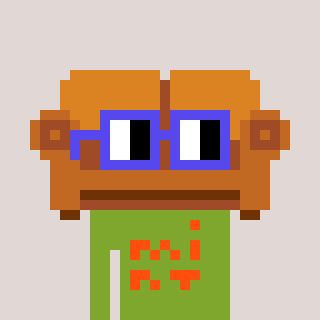
a pixel art character with square blue glasses, a couch-shaped head and a slimegreen-colored body on a warm background